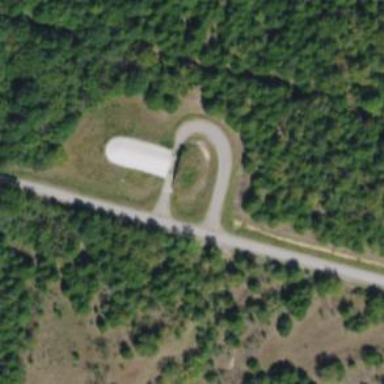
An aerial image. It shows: Military bunker for protection and defense.